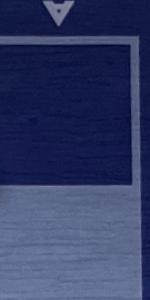
Label: Empty